Interaction volume radius: 5 \u00c5
Interaction volume height: 30 \u00c5
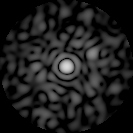
Disorder parameter: 0.8182